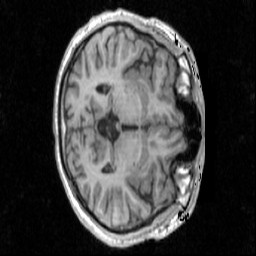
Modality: T1w
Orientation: axial